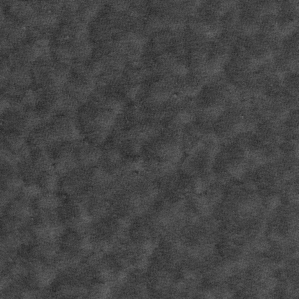
Label: frost